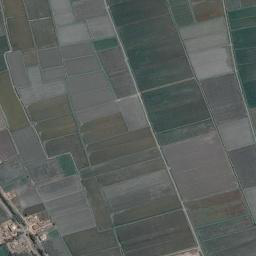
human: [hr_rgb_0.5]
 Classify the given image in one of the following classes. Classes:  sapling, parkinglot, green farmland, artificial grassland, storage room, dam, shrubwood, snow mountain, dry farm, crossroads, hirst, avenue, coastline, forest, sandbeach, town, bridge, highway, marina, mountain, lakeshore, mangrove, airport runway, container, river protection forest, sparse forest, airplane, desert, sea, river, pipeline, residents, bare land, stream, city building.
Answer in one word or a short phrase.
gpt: green farmland